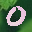
Label: 0